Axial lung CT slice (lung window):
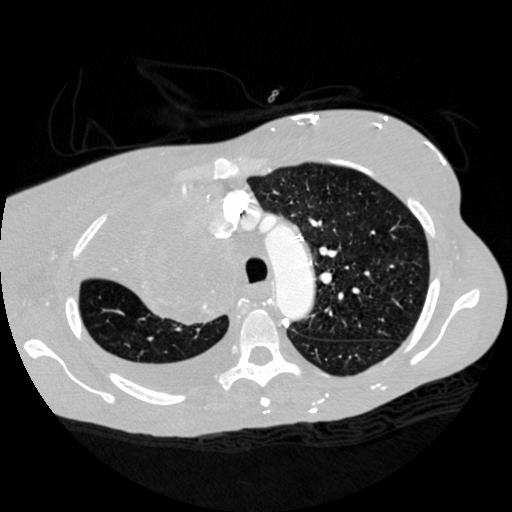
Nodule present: no